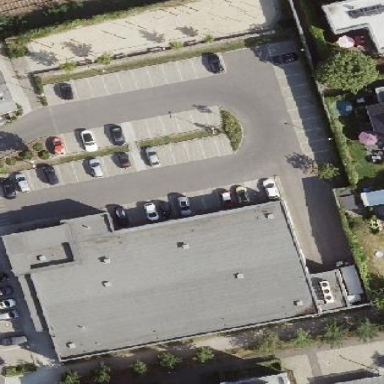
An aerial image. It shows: Supermarket building.